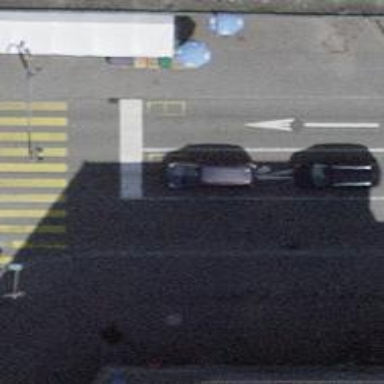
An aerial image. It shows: Road with traffic signals.